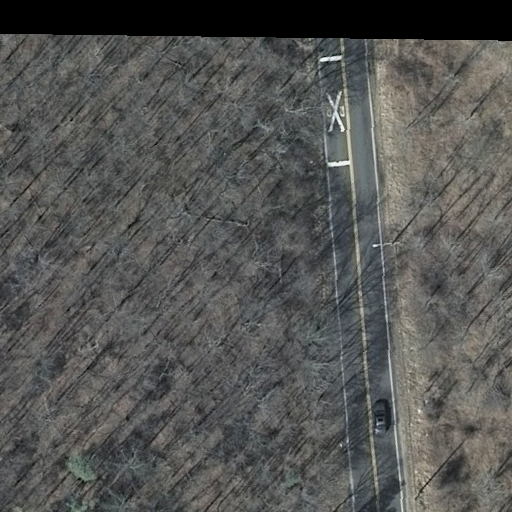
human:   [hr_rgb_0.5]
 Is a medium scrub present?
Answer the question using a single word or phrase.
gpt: no

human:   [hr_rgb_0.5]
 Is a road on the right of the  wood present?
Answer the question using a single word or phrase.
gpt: yes

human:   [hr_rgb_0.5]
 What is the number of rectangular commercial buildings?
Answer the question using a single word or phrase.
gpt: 0

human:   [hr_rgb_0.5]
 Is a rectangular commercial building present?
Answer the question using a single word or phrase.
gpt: no

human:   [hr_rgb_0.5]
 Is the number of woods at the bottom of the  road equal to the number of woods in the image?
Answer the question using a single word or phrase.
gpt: no

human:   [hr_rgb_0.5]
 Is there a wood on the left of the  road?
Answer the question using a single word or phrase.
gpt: yes

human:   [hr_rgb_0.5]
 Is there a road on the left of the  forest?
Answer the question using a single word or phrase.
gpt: no

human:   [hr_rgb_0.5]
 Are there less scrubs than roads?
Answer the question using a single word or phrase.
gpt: no

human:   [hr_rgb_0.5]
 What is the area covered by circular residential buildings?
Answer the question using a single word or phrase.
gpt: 0m2

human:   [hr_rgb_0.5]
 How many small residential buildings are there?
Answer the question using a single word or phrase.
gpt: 0

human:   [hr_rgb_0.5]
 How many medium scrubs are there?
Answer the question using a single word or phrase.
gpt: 0

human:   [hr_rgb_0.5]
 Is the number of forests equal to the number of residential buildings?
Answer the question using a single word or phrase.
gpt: no

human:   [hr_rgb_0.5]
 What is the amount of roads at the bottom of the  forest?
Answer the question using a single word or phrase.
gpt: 0

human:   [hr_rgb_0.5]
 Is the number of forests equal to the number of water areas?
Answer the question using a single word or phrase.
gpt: no

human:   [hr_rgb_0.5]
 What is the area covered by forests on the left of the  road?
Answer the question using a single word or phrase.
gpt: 138m2

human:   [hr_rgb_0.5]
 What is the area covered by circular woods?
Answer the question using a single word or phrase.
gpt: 0m2

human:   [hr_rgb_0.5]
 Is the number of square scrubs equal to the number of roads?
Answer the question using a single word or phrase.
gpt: no

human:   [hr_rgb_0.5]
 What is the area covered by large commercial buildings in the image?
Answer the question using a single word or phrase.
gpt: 0m2

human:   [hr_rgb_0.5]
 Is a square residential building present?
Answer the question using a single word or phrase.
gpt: no

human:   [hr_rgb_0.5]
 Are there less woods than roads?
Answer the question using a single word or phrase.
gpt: no

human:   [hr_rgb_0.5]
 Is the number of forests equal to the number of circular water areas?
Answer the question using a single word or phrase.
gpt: no

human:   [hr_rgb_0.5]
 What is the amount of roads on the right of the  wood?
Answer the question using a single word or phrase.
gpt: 1

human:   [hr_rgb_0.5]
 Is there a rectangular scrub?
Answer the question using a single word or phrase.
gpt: yes

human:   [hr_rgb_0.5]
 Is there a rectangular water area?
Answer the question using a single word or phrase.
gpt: no

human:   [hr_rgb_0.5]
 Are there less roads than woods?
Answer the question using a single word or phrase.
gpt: no

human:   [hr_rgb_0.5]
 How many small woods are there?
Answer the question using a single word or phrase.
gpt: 0

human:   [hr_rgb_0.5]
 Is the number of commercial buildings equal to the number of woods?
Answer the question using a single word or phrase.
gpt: no

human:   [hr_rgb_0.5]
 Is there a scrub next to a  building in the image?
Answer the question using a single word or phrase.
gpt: no

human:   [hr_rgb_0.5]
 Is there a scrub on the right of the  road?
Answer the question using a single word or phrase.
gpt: yes

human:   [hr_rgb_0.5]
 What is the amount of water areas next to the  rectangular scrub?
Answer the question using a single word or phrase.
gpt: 0

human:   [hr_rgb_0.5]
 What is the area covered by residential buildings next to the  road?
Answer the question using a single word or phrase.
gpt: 0m2

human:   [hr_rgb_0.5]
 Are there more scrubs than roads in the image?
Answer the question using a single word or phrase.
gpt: no

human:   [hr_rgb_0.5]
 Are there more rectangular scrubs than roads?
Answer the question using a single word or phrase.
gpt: no

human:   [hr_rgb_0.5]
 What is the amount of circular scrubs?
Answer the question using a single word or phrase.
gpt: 0

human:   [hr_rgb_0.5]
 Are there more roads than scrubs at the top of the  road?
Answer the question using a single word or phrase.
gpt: yes

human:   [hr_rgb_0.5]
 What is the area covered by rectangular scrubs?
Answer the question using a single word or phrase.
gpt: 10185m2